Question: In reference to the class CardView method setCardBackgroundColor is defined, but the Eclipse doesn't see it. How do I get this method was visible?

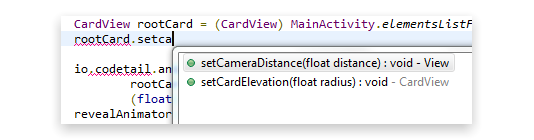
Answer: import correct version of CardView.
If not sure about correct version then update sdk and and import CardView by navigating to sdk\extrasndroid\support7.